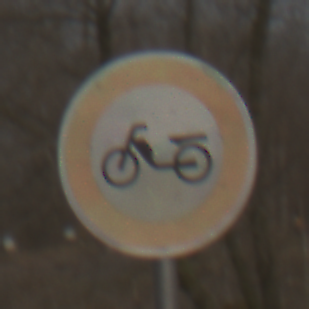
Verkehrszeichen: VerbotMofas
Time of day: MorningAfternoon
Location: Outdoor (Nature)
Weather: PartlyCloudy
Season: Winter
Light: Natural